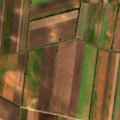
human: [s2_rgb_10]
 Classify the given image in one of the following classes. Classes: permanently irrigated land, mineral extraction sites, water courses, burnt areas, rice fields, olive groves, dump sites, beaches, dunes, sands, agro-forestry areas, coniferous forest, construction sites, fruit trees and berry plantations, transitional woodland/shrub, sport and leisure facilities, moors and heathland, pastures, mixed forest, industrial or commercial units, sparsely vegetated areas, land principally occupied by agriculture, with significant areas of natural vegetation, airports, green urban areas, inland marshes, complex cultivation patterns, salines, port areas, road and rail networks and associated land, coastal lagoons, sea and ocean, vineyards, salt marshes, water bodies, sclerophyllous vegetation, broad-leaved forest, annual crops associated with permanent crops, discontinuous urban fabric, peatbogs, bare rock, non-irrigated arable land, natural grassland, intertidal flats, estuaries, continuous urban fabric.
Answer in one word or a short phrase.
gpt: non-irrigated arable land